Question: Super weird issue. Basically, everything works fine development mode but when I run it through dojoBuild, a specific modal is sometimes working and sometimes isn't.
When it's not, it says 'undefined' is not a function, insinuating 'define' is undefined. However, when i check to see that 'define' IS defined, i get a function successfuly returned.
Here's the declaration part of the modal in question (it's being used twice on the page):
'1 define([ 2 "dojo", 3 "dojo/_base/declare", 4 "dojo/_base/lang", 5 "myapp/js/utils/globals" 13 ], function ( 14 dojo, 15 declare, 16 lang, 17 globals 25 ) {'
Anyone see this before or know of anything that might be going on? Would any more files be helpful?
Here is my <URL> if that helps too.

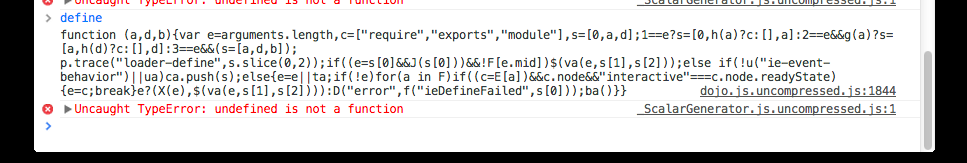
Answer: Okay, so this actually had nothing to do with dojoBuild itself but more to do with the error reporting.
The error was actually inside of the module, but when dojoBuild ran and compressed it, I'm guessing that when it errored, it defaulted the reporting to line 1 of the uncompressed file, which made me believe it was the define function that was undefined when really it was something else.